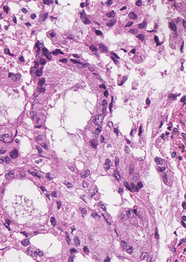
Tumor epithelial tissue: yes
Tumor-associated stroma tissue: no
Normal tissue: no